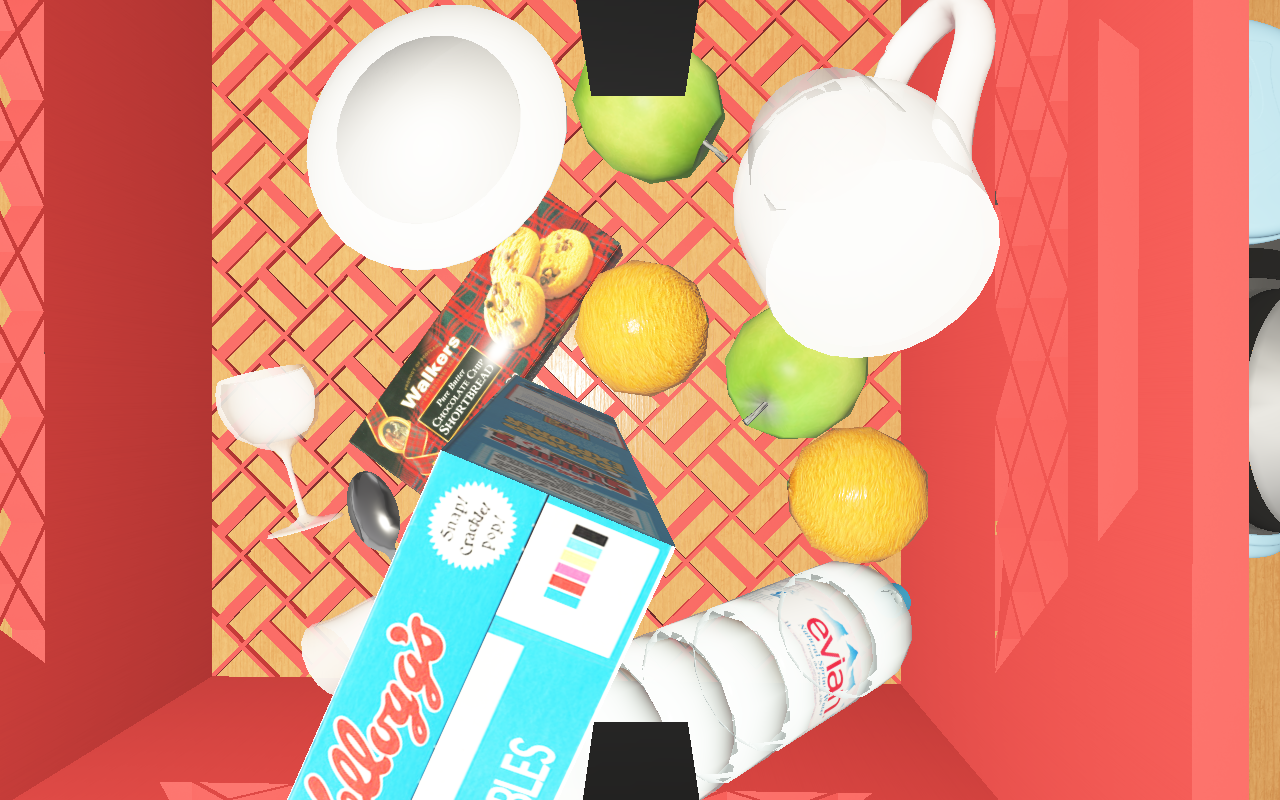
Objects in the scene:
carafe
water bottle
apple
apple
orange
orange
spoon
glass
wineglass
biscuit box